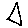
Label: triangle